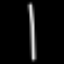
Label: line